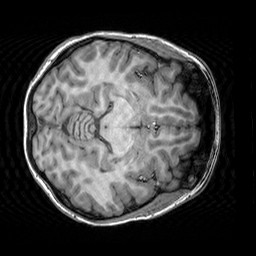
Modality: T1w
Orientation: axial
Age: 22
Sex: female
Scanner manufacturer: siemens
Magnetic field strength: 3 T
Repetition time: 2.3 s
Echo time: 0.00303 s